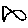
Label: fish